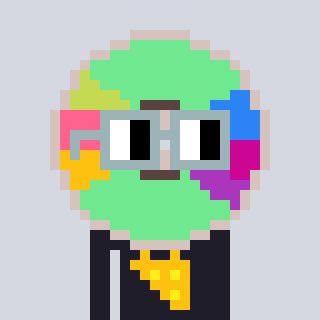
a pixel art character with square dark gray glasses, a cd-shaped head and a grayscale-colored body on a cool background